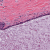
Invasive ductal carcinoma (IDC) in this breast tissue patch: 0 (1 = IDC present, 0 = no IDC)